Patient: sex F, age 54
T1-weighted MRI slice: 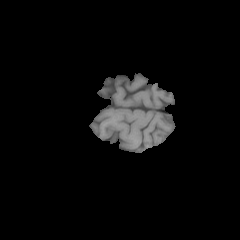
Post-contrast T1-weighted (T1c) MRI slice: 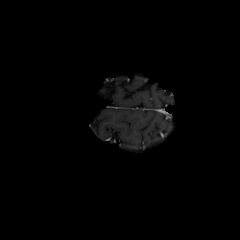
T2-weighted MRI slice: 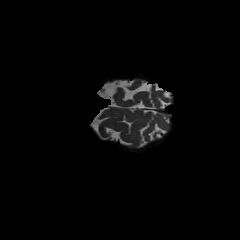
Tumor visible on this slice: no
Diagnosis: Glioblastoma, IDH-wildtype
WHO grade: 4